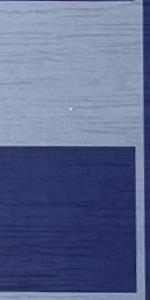
Label: Empty